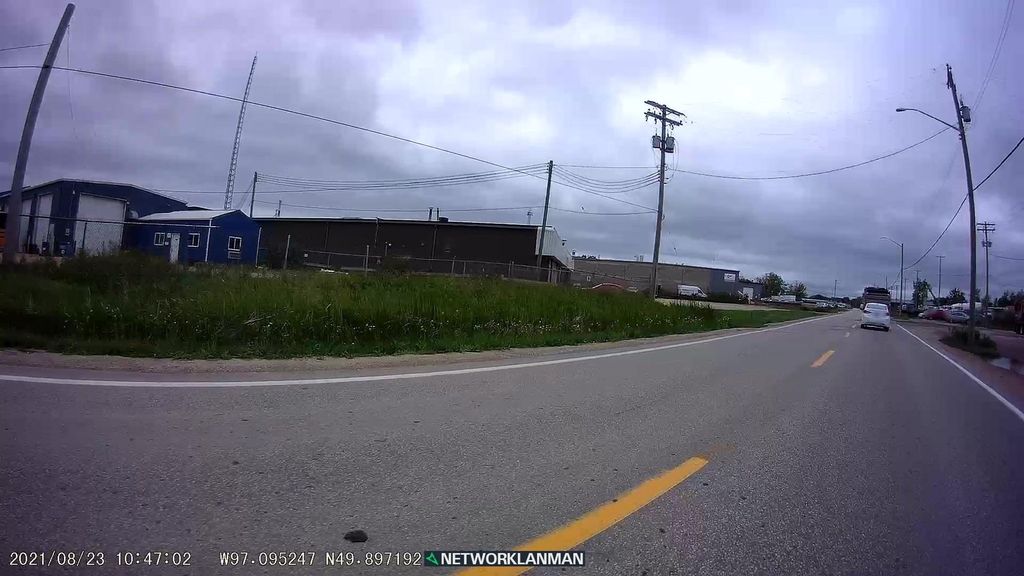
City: winnipeg